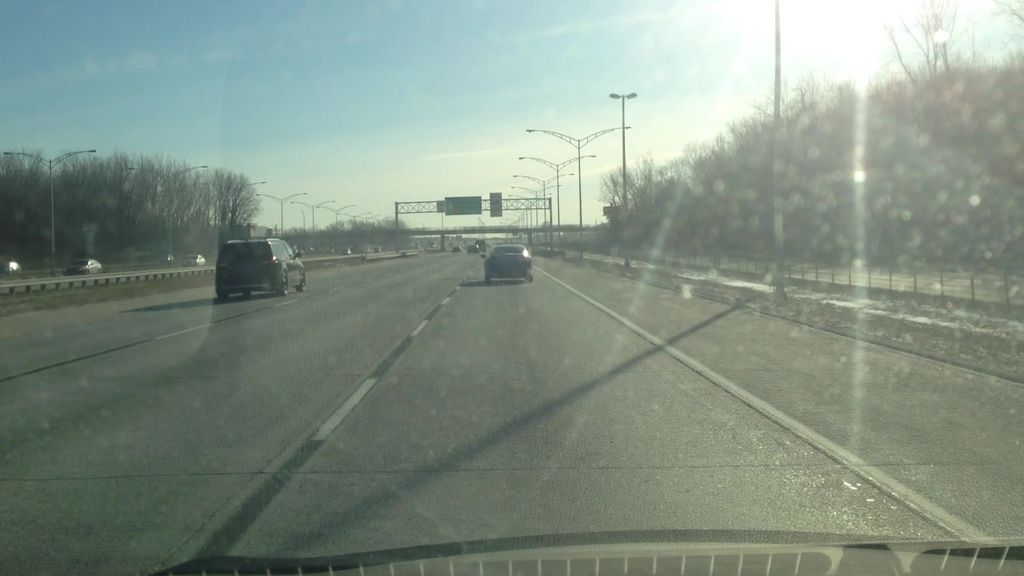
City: montreal